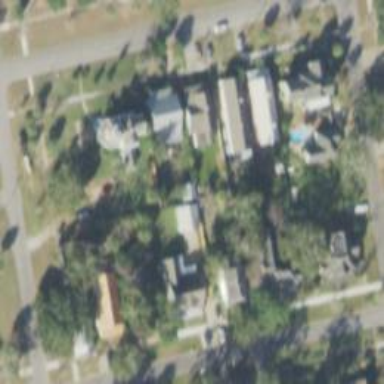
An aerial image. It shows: Single-family residential area.